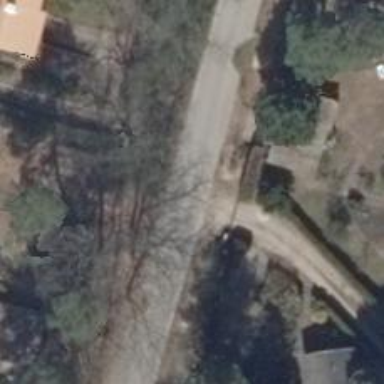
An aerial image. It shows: Service road.